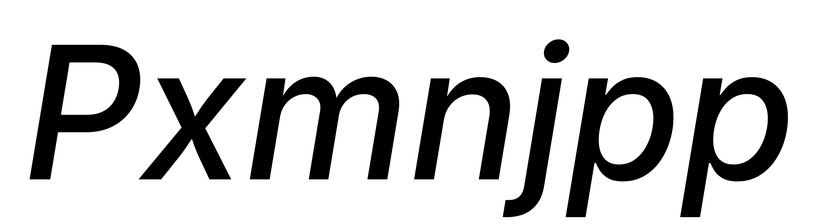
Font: Inter-Italic_Medium_Italic